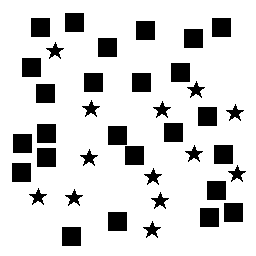
Squares: 25
Triangles: 0
Stars: 13
Total shapes: 38